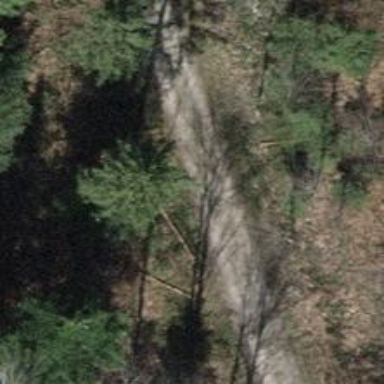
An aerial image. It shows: Track route.